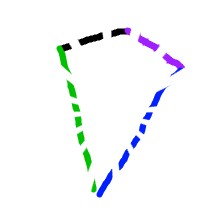
Shape: kite